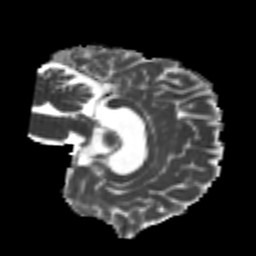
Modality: MD
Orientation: sagittal
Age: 21
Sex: male
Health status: healthy
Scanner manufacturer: philips
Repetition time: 7.384 s
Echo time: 0.08599 s